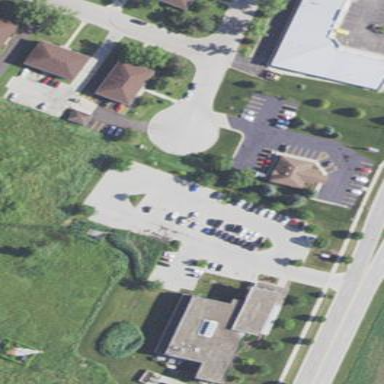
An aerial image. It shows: Parking area.